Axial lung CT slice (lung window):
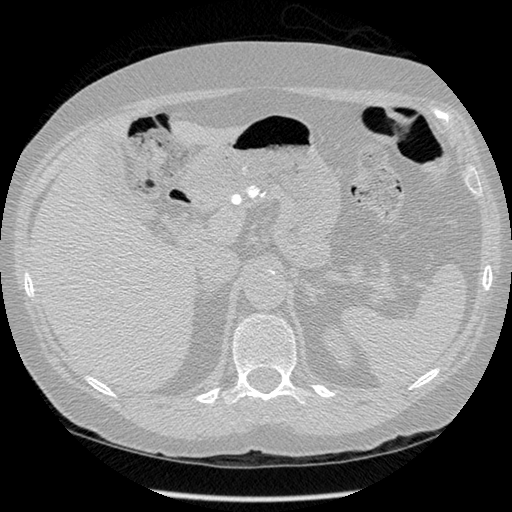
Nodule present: no